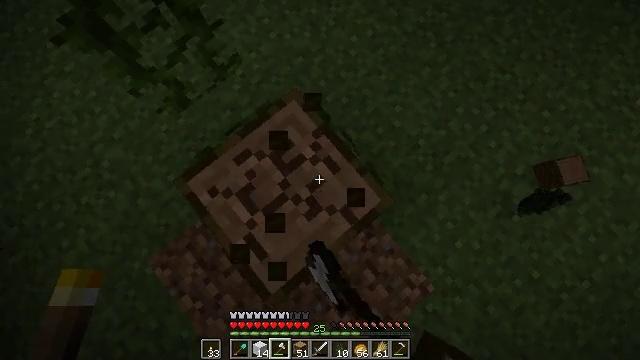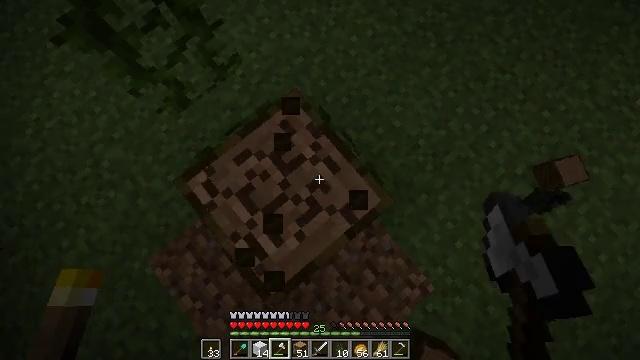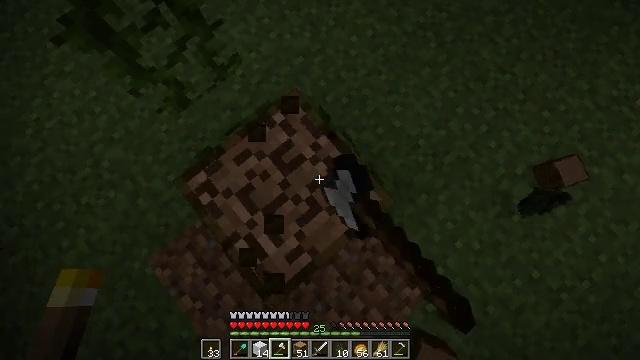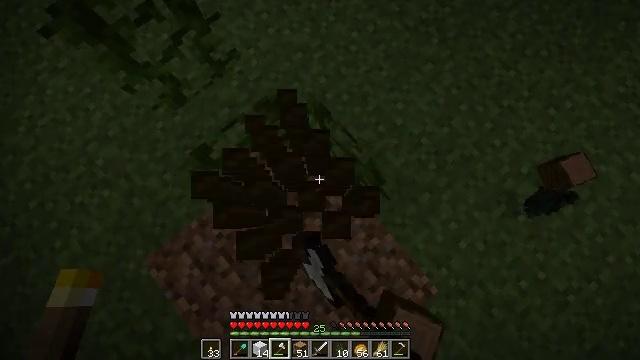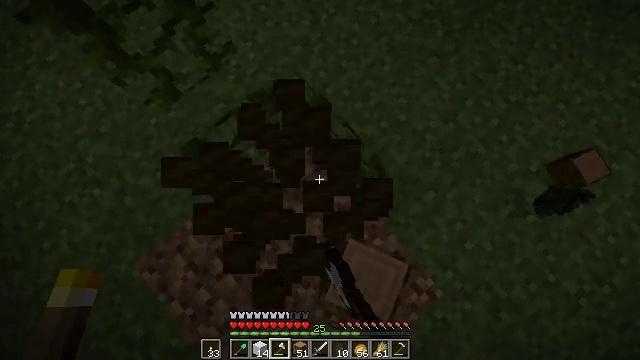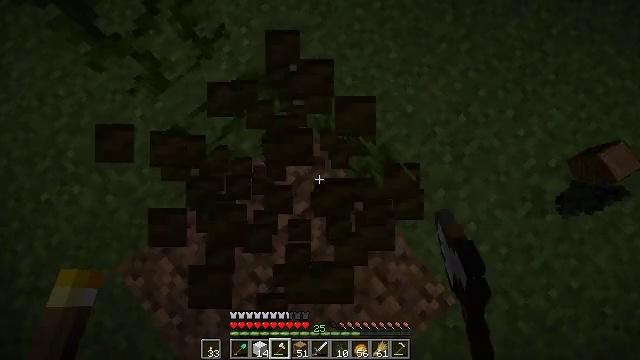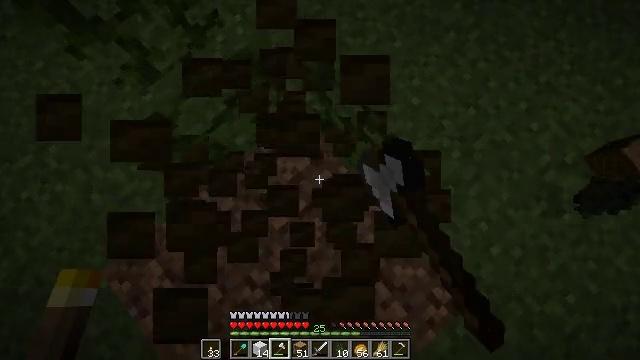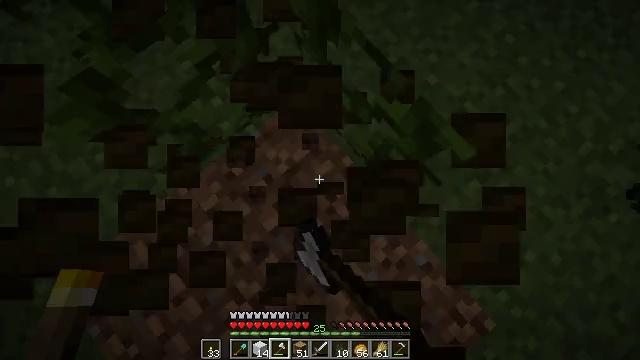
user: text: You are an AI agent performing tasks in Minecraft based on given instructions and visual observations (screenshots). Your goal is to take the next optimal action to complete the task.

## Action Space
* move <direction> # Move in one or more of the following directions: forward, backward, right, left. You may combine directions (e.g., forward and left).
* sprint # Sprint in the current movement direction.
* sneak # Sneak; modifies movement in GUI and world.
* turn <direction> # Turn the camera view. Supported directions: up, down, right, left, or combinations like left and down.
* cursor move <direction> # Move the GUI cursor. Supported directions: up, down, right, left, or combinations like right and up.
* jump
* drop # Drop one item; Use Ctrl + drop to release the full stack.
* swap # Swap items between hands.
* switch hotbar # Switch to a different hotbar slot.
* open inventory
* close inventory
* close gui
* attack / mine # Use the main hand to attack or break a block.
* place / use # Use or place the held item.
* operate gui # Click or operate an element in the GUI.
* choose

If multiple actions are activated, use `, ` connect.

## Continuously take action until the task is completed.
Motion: motion action
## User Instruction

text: Use an axe to chop the jungle log.
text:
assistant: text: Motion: attack / mine
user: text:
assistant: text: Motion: attack / mine
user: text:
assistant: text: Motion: attack / mine
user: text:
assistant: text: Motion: attack / mine
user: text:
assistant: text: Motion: attack / mine
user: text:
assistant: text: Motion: attack / mine
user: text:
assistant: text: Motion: attack / mine
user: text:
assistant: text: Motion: attack / mine